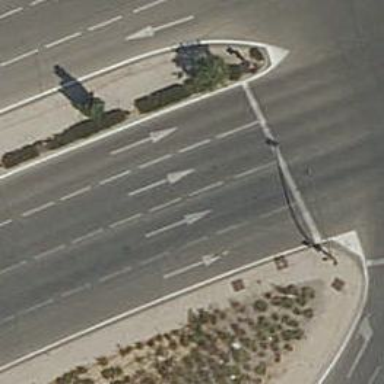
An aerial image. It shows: Road with traffic signals.